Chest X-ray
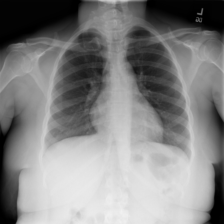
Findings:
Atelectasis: negative
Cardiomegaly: negative
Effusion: negative
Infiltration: negative
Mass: negative
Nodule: negative
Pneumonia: negative
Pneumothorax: negative
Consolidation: negative
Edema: negative
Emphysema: negative
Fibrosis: negative
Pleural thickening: negative
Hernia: negative